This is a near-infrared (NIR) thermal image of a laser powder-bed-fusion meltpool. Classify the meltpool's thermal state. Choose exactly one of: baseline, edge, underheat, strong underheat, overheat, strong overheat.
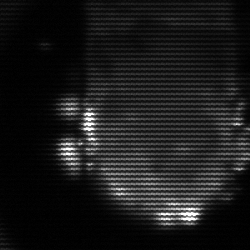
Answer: baseline